Question:
The following code produces the above image. As you can see, the same color pink shows up differently for the JFrame than for the JButton. What fix can I make so they are exactly the same color?
'''
import javax.swing.JButton;
import javax.swing.JFrame;
import javax.swing.JPanel;
import javax.swing.border.Border;
import javax.swing.border.CompoundBorder;
import javax.swing.border.EmptyBorder;
import javax.swing.border.LineBorder;
public class Testing extends JFrame {
public Testing() {
super("hi");
setBackground(Color.PINK);
JPanel panel = new JPanel();
JButton jb = new JButton();
jb.setText("Here I am");
Border line = new LineBorder(Color.PINK);
Border margin = new EmptyBorder(5, 15, 5, 15);
Border compound = new CompoundBorder(line, margin);
jb.setOpaque(true);
jb.setBorder(compound);
jb.setBackground(Color.PINK);
panel.add(jb);
add(panel);
setVisible(true);
}
public static void main(String[] args){
Testing t = new Testing();
}
}
'''
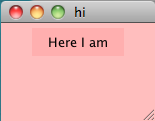
Answer: set backcolor for your panel instead of frame. problem solved.
'''
public Testing() {
super("hi");
setBackground(Color.PINK);
JPanel panel = new JPanel();
JButton jb = new JButton();
jb.setText("Here I am");
Border line = new LineBorder(Color.PINK);
Border margin = new EmptyBorder(5, 15, 5, 15);
Border compound = new CompoundBorder(line, margin);
jb.setOpaque(true);
jb.setBorder(compound);
jb.setBackground(Color.PINK);
panel.setBackground(Color.PINK);
panel.add(jb);
add(panel);
setVisible(true);
}
'''